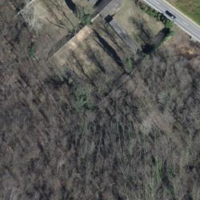
EUNIS habitat code: 41
Species observed at this site:
Garrulus glandarius